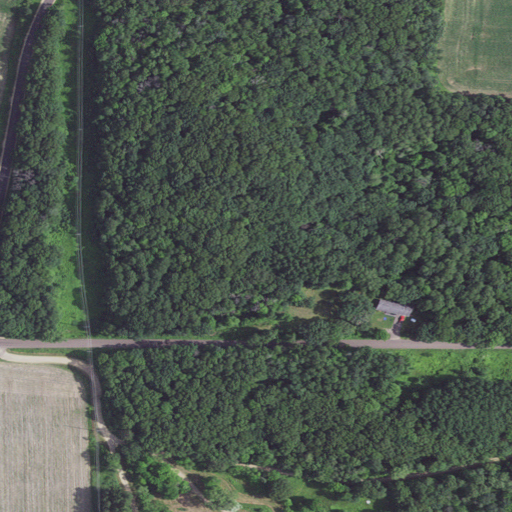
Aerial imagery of mountain in Wisconsin named Hanke Hill containing deciduous forest, mixed forest, open development, cultivated crops, pasture, and low intensity development